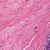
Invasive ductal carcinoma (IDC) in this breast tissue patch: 0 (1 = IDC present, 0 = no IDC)